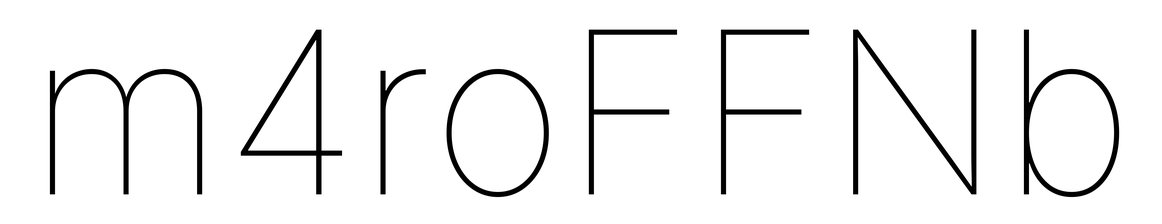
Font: Inter_Thin